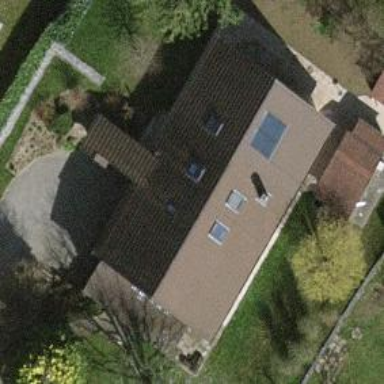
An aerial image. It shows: Simple house.